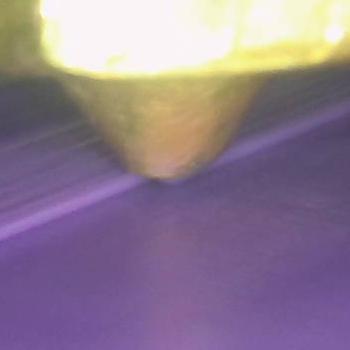
Flow rate: 54%